Question: it still does this, not sure why. But Apple did not reject any of my apps created with this problem in xcode.
---
I am not really sure what is going wrong with my 64 bit simulator in Xcode. When ever I try to run my project in either 64-bit iphone or ipad it gives this glitch for the graphics. The wierd thing is that it works perfectly on my iphone 5s. Anyone know what might be causing this. Please note, that this screenshot is from a new sprite kit project(default with spaceships provided by apple) after a fresh install of Xcode(5.1). Any help would be great. Thanks :)
PS. My os is 10.9 mavericks

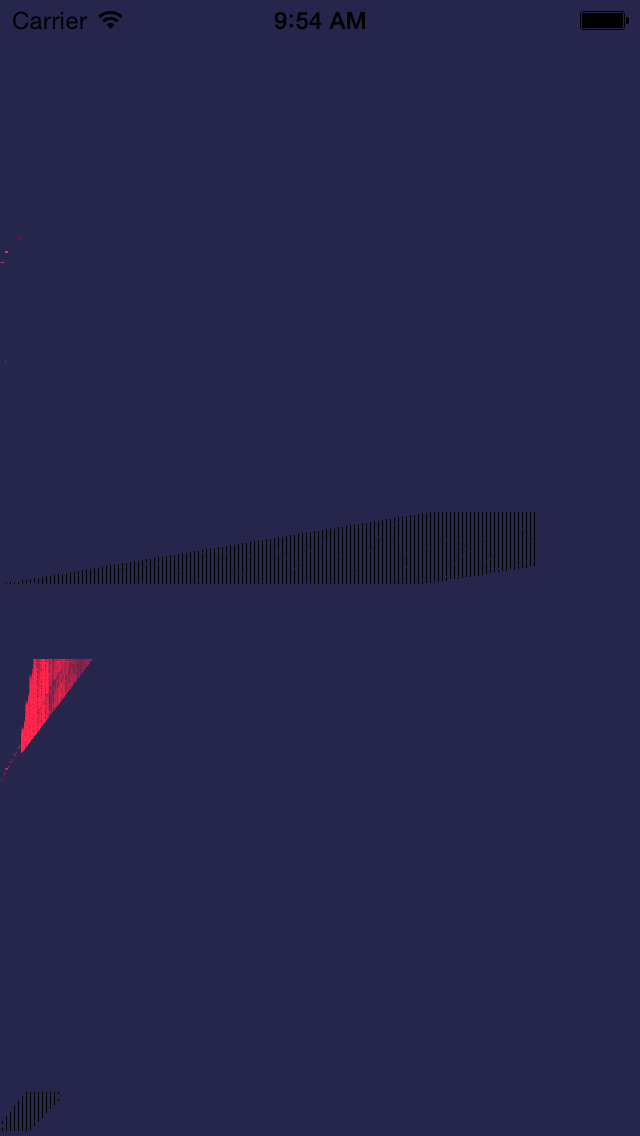
Answer: My problem was solved by updating OSX 10.9.4 and updating xcode to version 6.
I first tried to just update my OS to 10.9.4. But that did not fix the problem. After the update to Xcode 6, I have not run across this problem once.